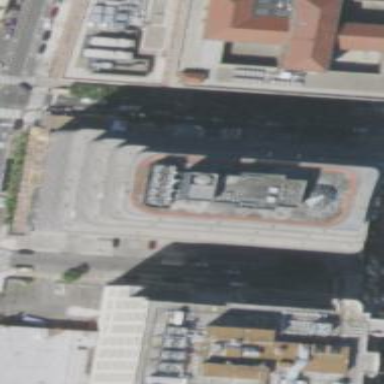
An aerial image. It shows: Part of building with flat concrete roof.